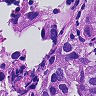
Metastatic tissue present: yes